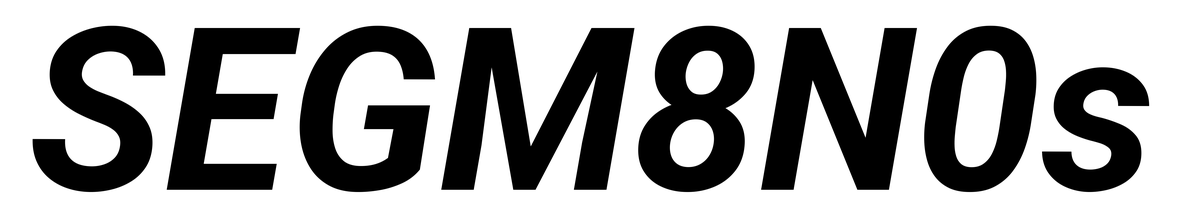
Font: Roboto-Italic_Bold_Italic